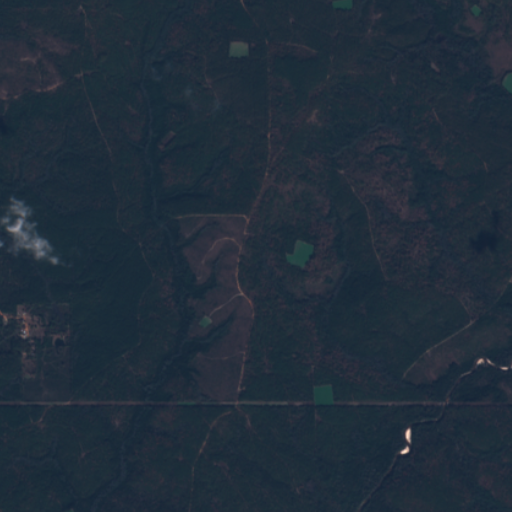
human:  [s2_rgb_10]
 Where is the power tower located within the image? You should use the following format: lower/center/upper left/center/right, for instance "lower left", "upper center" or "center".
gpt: The power tower is located in the lower of the image.
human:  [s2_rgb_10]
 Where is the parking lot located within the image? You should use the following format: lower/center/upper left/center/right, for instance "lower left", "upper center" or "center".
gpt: There is no parking lot in the image.